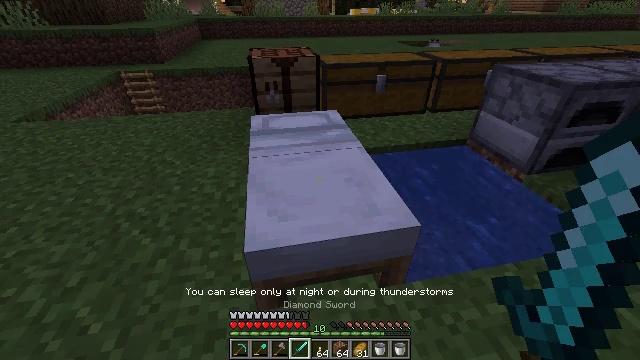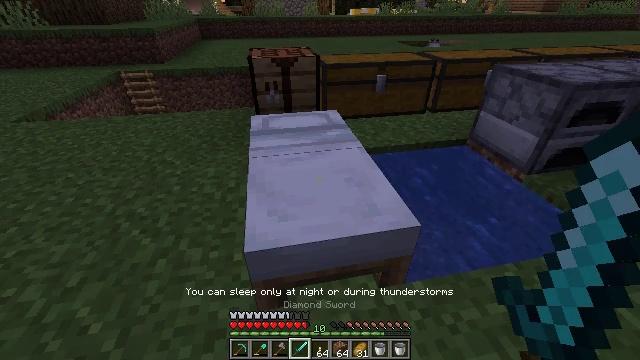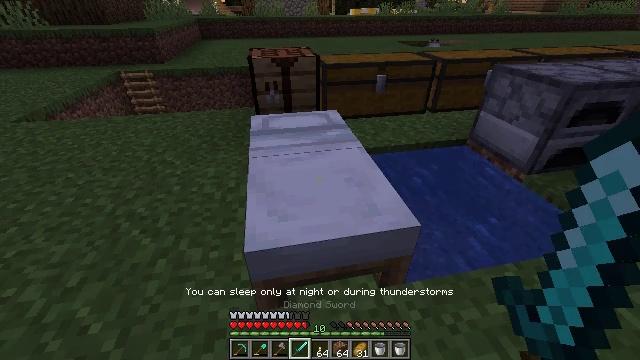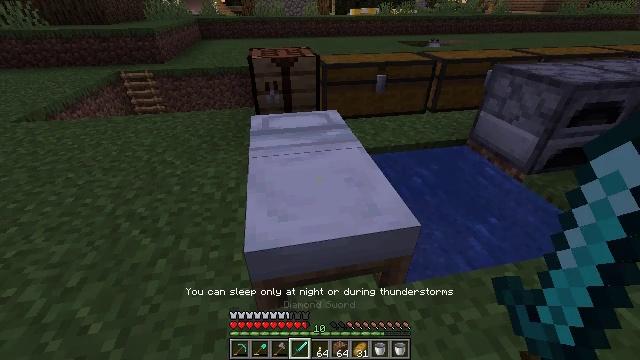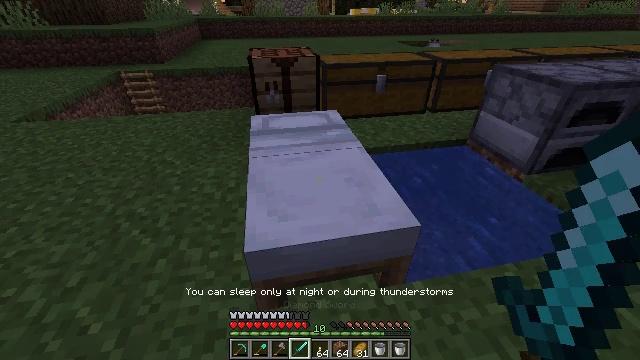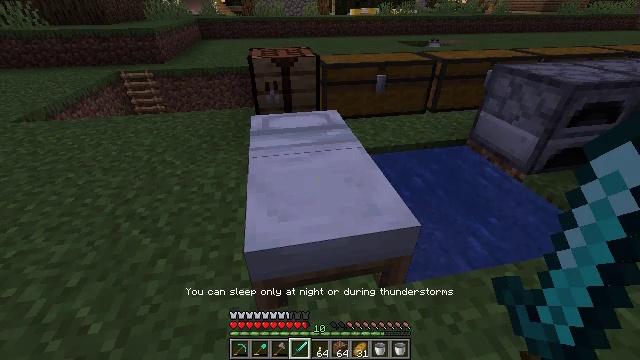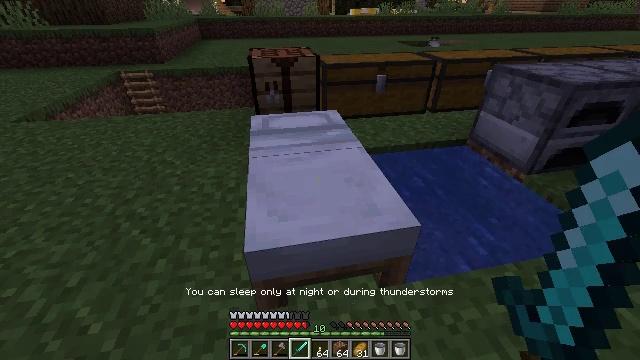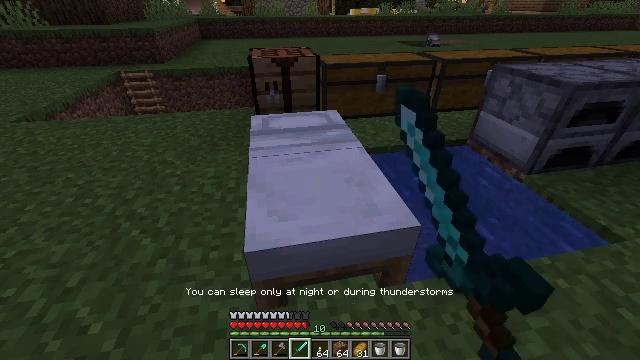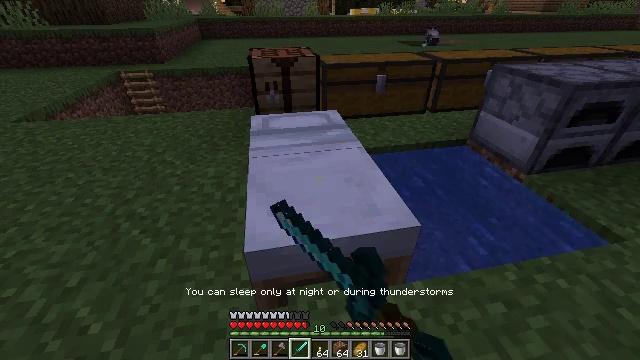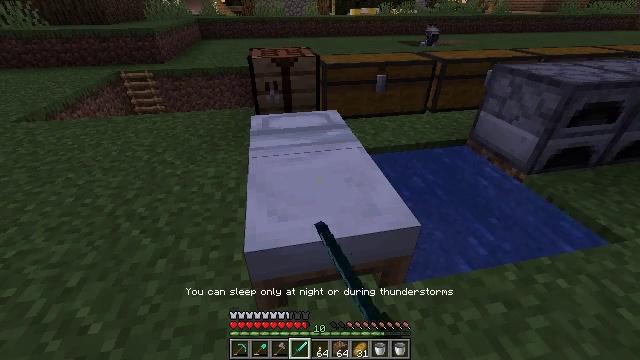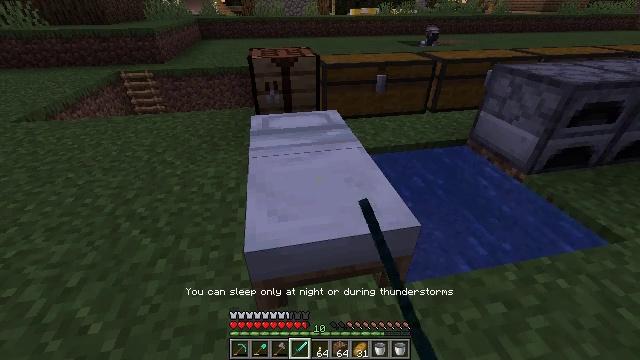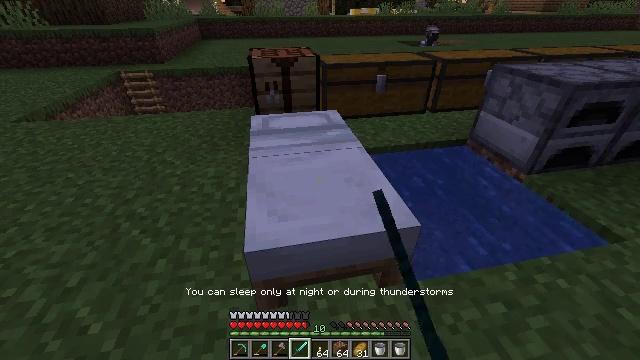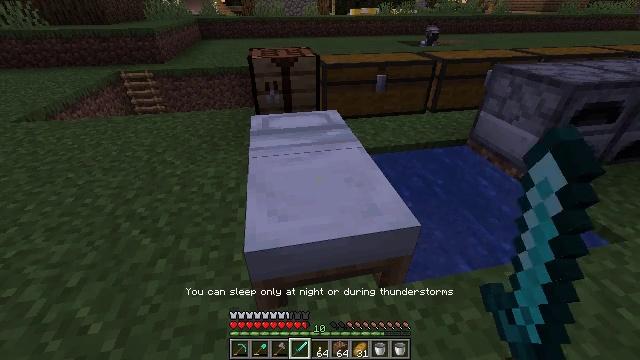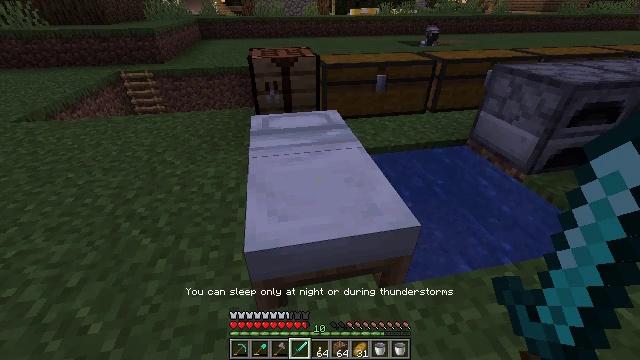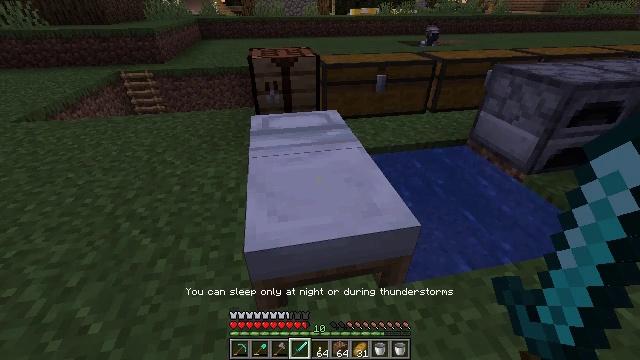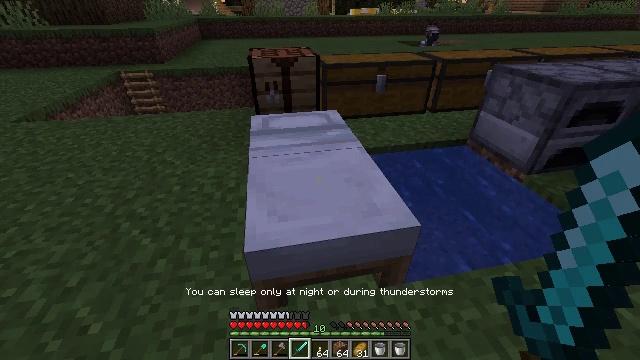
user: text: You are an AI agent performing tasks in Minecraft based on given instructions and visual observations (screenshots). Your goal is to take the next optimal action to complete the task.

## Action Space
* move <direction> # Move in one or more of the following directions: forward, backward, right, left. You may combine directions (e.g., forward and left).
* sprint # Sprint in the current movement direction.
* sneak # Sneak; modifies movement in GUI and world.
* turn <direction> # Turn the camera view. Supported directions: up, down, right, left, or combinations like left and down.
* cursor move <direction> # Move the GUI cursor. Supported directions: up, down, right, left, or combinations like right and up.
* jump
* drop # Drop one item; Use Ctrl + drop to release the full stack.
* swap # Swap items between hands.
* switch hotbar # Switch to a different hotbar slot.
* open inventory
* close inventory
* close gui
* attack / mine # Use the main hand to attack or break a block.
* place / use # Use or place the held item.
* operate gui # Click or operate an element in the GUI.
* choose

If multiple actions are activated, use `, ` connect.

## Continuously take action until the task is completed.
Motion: motion action
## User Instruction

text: Harvest potatoes.
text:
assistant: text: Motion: use / place
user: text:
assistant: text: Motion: use / place
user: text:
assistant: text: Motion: no_op
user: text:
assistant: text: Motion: no_op
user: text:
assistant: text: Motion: no_op
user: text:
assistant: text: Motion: no_op
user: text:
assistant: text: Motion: no_op
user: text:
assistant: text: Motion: no_op
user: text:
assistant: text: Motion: no_op
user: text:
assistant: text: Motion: no_op
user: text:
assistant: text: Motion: no_op
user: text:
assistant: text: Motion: no_op
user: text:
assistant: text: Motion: no_op
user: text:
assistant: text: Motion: no_op
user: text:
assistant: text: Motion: no_op
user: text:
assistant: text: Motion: no_op
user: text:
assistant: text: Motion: no_op
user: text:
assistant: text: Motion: no_op
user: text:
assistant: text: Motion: no_op
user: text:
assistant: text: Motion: no_op
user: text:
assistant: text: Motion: no_op
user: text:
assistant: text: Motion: no_op
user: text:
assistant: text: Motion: no_op
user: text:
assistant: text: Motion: no_op
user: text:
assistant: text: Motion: no_op
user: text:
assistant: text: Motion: no_op
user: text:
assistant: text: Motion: no_op
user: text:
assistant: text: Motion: no_op
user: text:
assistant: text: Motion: no_op
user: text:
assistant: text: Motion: no_op